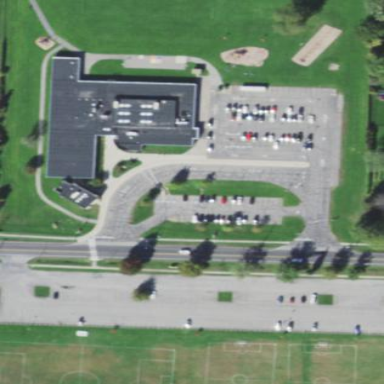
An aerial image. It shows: School building.